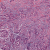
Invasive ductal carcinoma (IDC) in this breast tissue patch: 1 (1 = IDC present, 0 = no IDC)